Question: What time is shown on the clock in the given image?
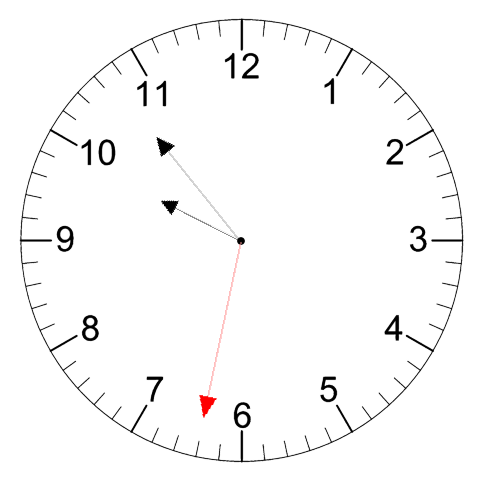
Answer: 09:53:32